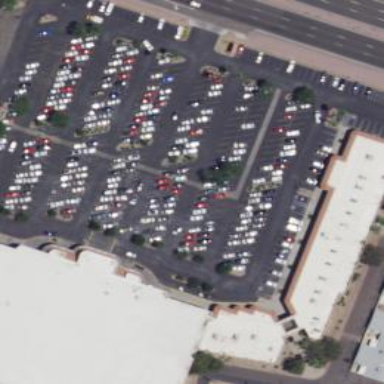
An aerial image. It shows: Parking space is available.